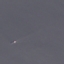
Land use / land cover: SeaLake